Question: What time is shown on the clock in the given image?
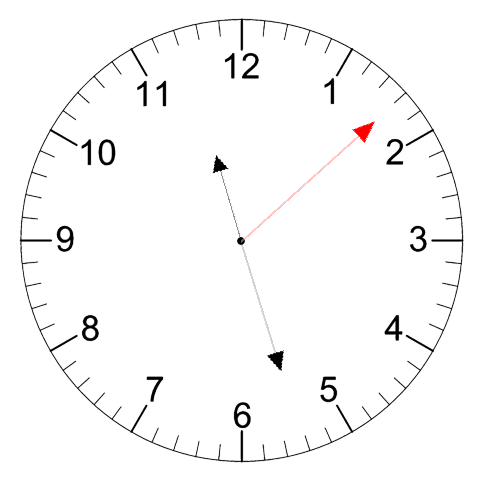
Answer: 11:27:08